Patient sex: F
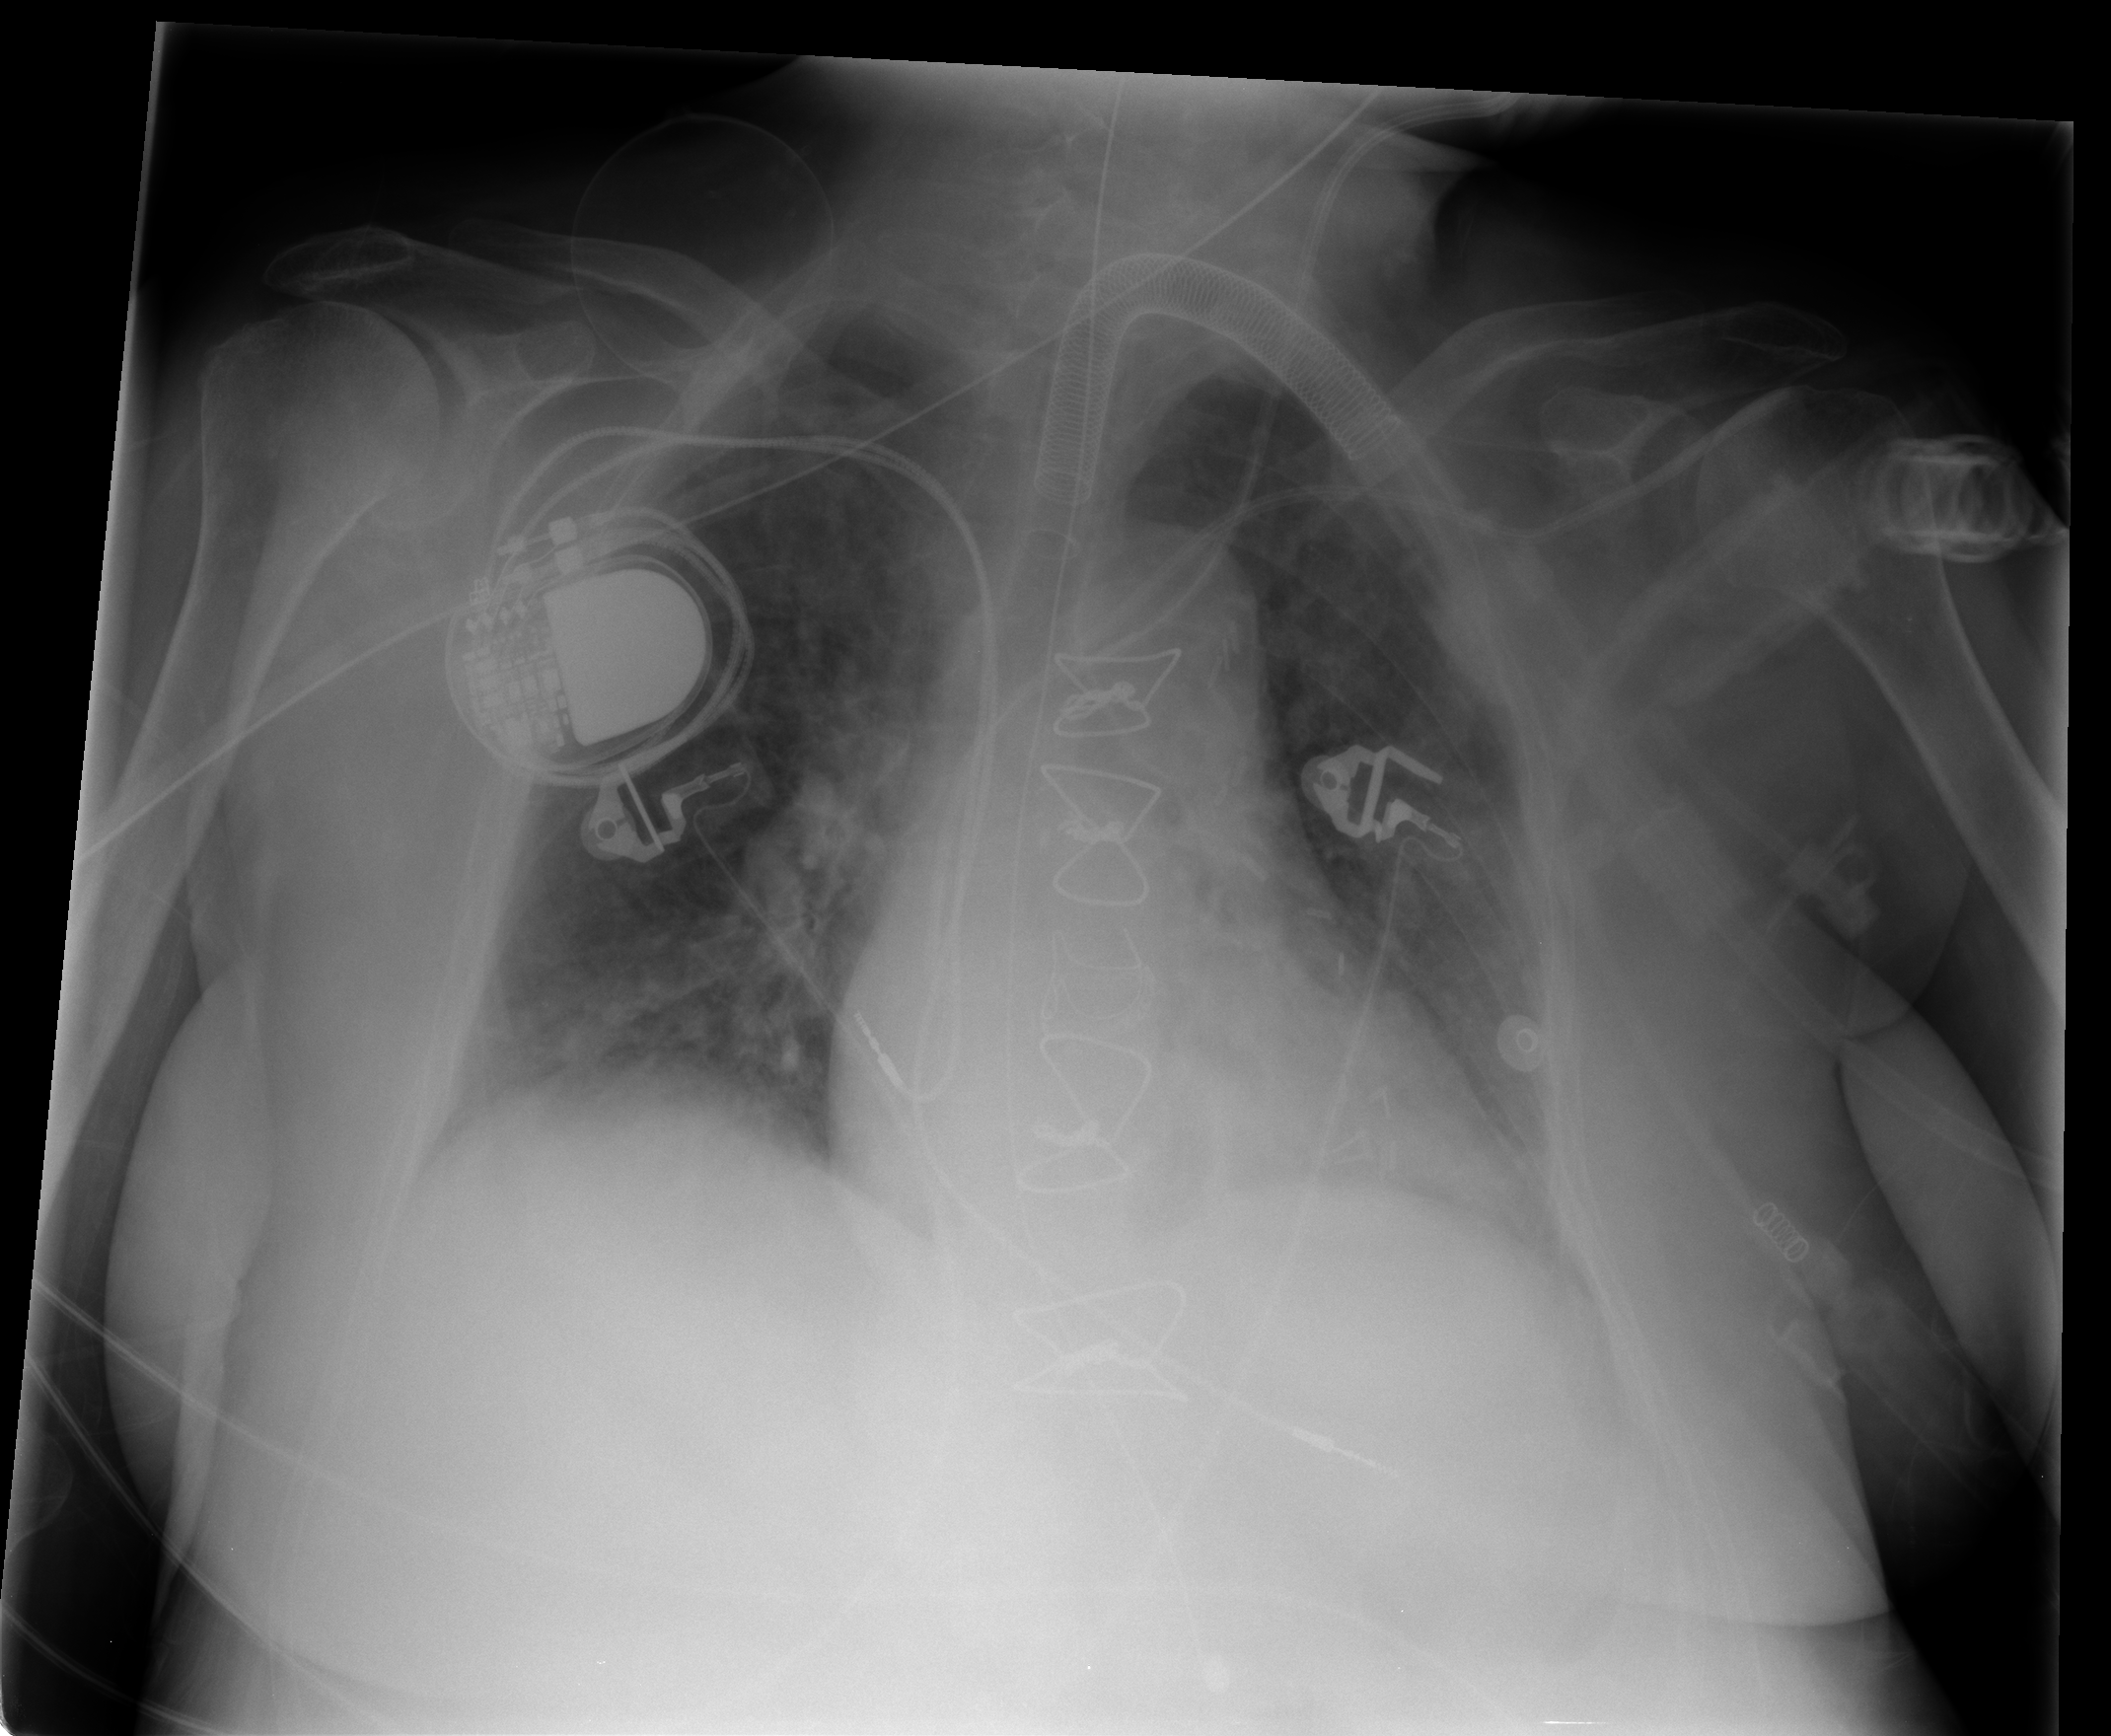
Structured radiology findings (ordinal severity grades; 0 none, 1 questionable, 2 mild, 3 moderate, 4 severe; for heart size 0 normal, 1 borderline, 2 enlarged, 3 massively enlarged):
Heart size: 1
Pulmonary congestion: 2
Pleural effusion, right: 0
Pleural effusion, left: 1
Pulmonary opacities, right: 3
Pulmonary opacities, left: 3
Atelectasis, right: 2
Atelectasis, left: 2